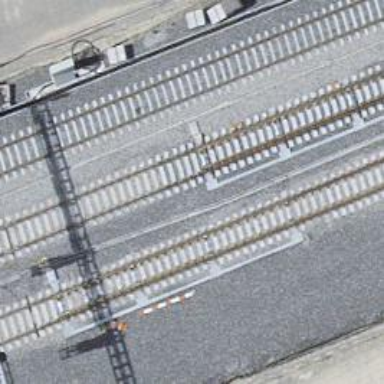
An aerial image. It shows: Single-track railway with electrified contact lines.